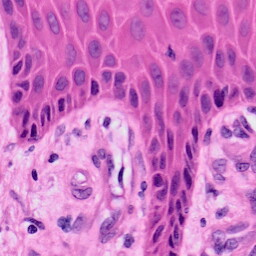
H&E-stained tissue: Skin